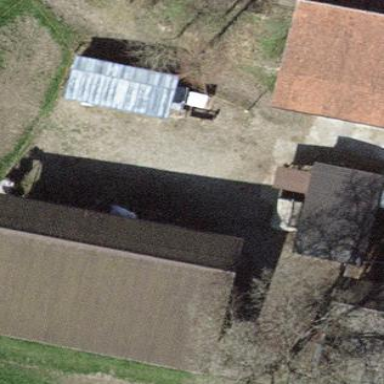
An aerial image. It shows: Farm auxiliary building.